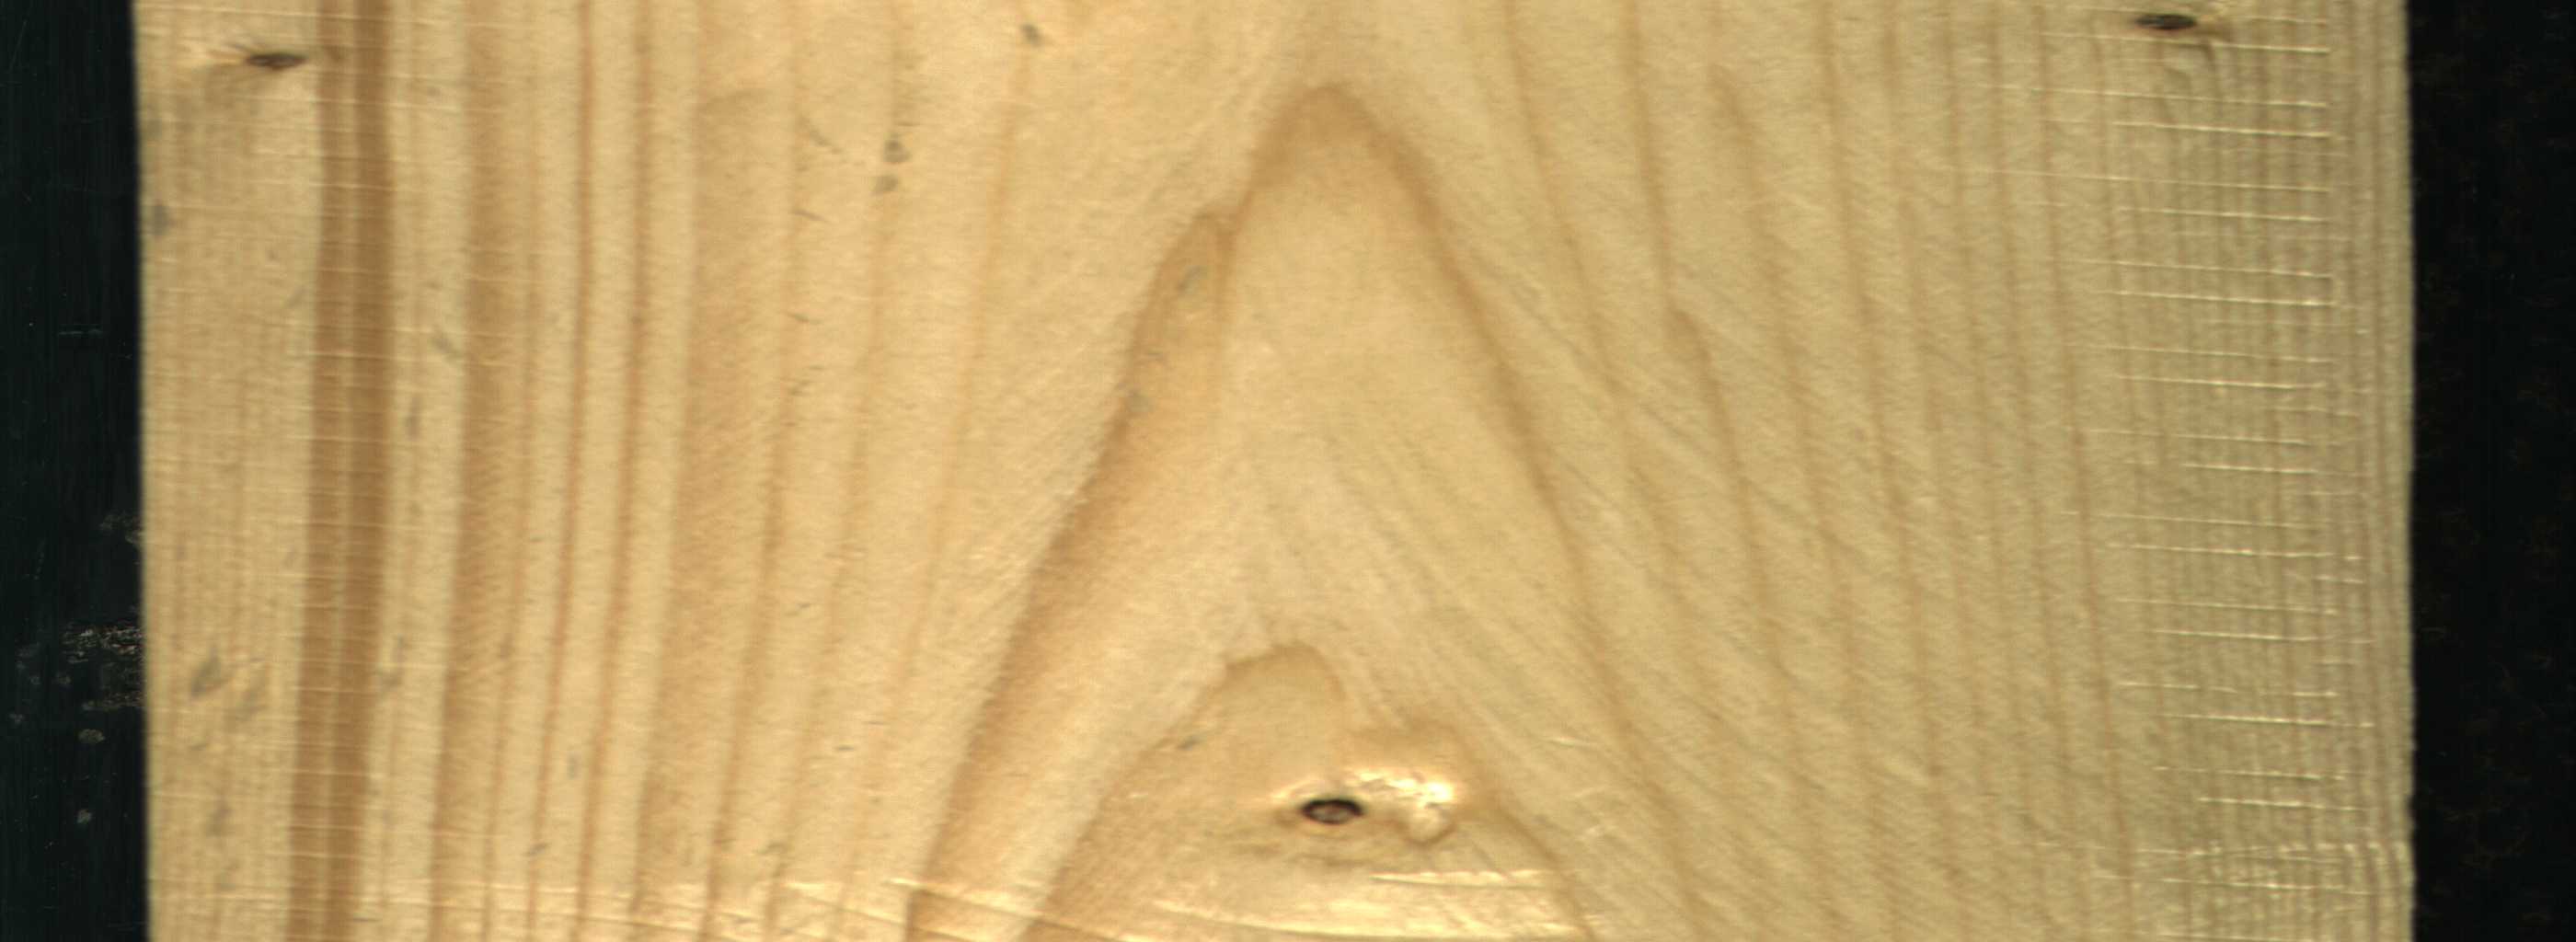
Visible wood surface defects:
Quartzity
Dead_Knot
Dead_Knot
Live_Knot